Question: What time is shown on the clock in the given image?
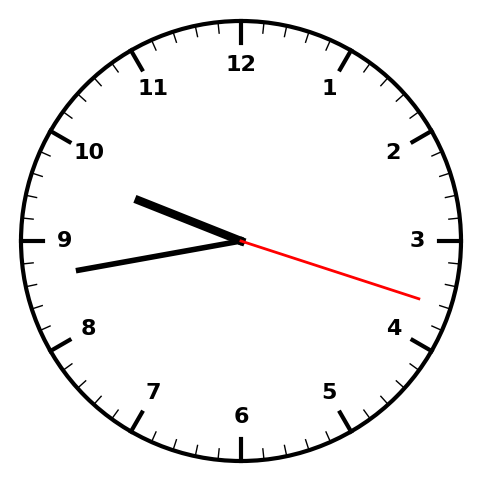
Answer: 09:43:18